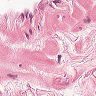
Metastatic tissue present: no